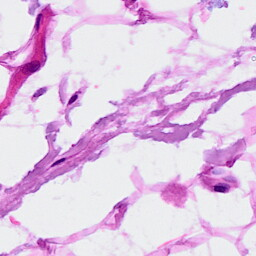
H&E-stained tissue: Breast